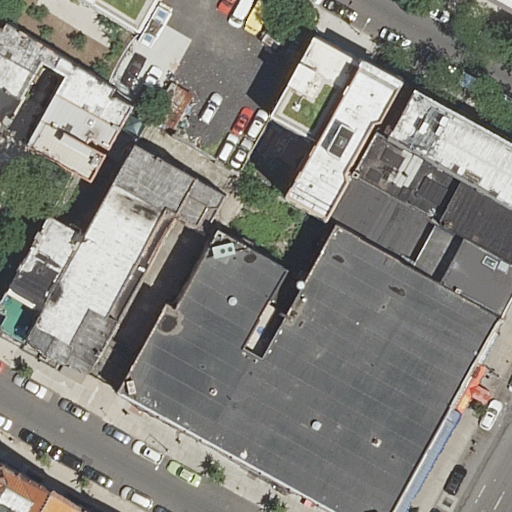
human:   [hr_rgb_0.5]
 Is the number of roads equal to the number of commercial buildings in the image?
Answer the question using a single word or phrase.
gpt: no

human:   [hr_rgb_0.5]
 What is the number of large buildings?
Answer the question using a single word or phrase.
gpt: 3

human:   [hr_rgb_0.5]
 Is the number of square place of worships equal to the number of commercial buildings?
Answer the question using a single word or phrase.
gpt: yes

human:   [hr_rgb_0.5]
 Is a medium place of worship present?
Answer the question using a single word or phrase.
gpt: no

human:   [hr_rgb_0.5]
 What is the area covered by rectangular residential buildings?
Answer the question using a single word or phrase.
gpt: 1479m2

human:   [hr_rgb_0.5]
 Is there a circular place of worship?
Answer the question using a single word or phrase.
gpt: no

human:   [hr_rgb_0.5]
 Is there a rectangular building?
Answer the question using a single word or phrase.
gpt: yes

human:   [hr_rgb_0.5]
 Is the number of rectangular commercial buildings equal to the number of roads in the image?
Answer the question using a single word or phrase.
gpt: no

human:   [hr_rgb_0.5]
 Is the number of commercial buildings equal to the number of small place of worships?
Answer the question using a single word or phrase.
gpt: yes

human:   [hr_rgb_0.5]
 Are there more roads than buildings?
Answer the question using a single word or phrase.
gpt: no

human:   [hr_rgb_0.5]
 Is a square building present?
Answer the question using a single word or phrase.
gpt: no

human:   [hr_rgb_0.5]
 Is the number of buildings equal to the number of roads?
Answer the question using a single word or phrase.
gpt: no

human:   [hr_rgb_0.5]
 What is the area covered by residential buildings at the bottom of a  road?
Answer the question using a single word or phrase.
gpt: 5588m2

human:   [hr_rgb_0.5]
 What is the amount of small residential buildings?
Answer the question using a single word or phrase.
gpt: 8

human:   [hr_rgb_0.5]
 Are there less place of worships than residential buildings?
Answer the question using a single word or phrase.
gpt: yes

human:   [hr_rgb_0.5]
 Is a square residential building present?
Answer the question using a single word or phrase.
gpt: no

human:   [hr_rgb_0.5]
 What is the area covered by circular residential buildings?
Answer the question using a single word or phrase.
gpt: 0m2

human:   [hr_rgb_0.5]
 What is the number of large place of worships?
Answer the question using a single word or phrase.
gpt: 1

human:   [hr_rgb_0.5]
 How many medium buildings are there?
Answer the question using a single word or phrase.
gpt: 7

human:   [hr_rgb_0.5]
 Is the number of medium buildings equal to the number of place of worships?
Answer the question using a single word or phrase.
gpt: no

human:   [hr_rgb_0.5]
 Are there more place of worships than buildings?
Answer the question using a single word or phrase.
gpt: no

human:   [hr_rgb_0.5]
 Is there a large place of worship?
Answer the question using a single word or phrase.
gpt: yes

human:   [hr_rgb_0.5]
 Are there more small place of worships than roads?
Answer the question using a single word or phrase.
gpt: no

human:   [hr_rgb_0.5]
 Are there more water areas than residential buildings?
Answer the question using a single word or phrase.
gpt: no

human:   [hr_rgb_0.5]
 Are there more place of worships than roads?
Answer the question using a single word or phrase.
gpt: no

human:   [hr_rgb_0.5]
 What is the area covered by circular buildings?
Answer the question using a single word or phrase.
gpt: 0m2

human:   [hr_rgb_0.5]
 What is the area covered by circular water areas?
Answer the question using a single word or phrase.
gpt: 0m2

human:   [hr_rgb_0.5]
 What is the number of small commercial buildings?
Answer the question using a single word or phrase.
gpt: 0

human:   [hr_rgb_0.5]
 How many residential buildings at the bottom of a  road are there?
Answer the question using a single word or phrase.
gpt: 14

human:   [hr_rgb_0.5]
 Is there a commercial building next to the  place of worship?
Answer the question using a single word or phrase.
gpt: no

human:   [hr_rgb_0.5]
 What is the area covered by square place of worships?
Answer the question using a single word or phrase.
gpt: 0m2

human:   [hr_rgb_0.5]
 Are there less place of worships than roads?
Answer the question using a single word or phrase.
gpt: yes

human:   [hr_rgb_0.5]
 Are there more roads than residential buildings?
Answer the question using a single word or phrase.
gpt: no

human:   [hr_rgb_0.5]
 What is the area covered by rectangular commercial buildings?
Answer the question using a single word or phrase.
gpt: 0m2

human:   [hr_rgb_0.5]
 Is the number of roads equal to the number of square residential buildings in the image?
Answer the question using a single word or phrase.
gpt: no

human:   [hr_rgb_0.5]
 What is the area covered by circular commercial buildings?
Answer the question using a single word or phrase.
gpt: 0m2